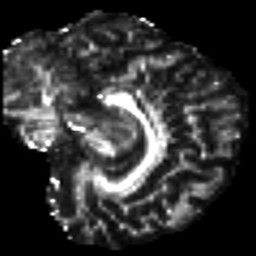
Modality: FA
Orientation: sagittal
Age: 28
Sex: female
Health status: healthy
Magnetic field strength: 3 T
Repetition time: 8.4 s
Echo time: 0.0926 s